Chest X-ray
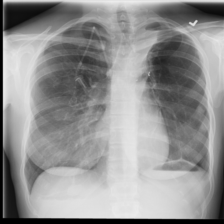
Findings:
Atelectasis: negative
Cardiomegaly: negative
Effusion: negative
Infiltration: negative
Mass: negative
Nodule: negative
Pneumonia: negative
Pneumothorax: negative
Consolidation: negative
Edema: negative
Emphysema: negative
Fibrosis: negative
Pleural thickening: negative
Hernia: negative